Aerial crown-view tile of a tropical tree (Barro Colorado Island, Panama), acquired 20241216:
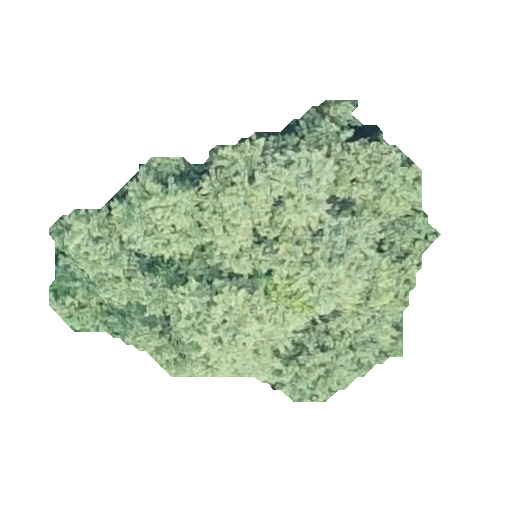
Species: Luehea seemannii
GBIF accepted scientific name: Luehea seemannii
Crown area: 111.91 m²